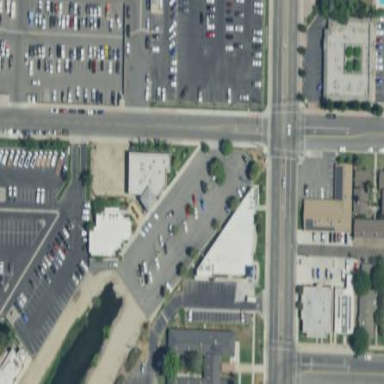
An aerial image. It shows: Parking aisle designated as service road.